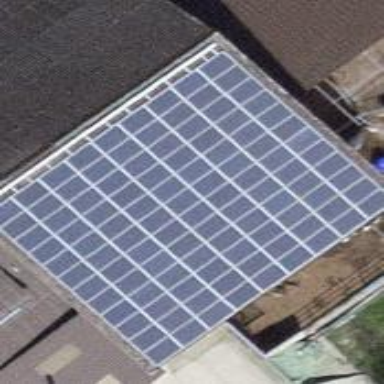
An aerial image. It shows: Solar power generator using photovoltaic panels.